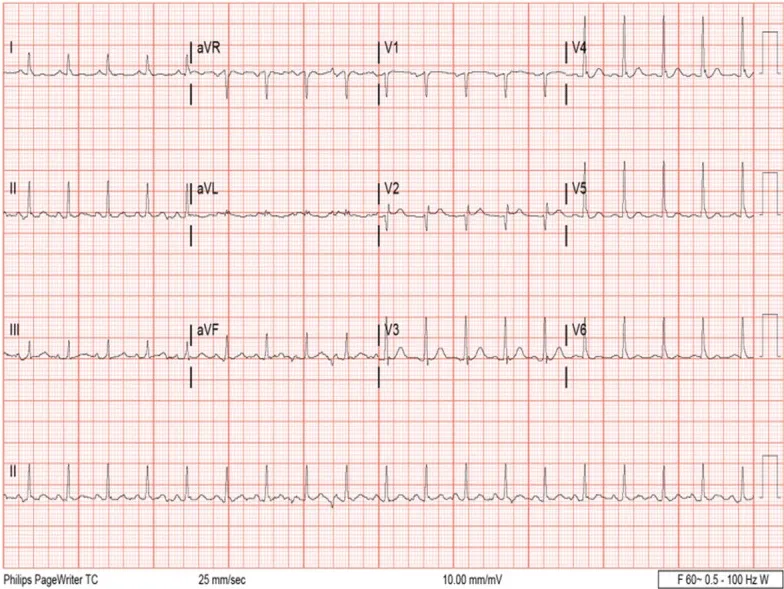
Electrocardiogram shows sinus tachycardia.
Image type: electrography (ekg)